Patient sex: M
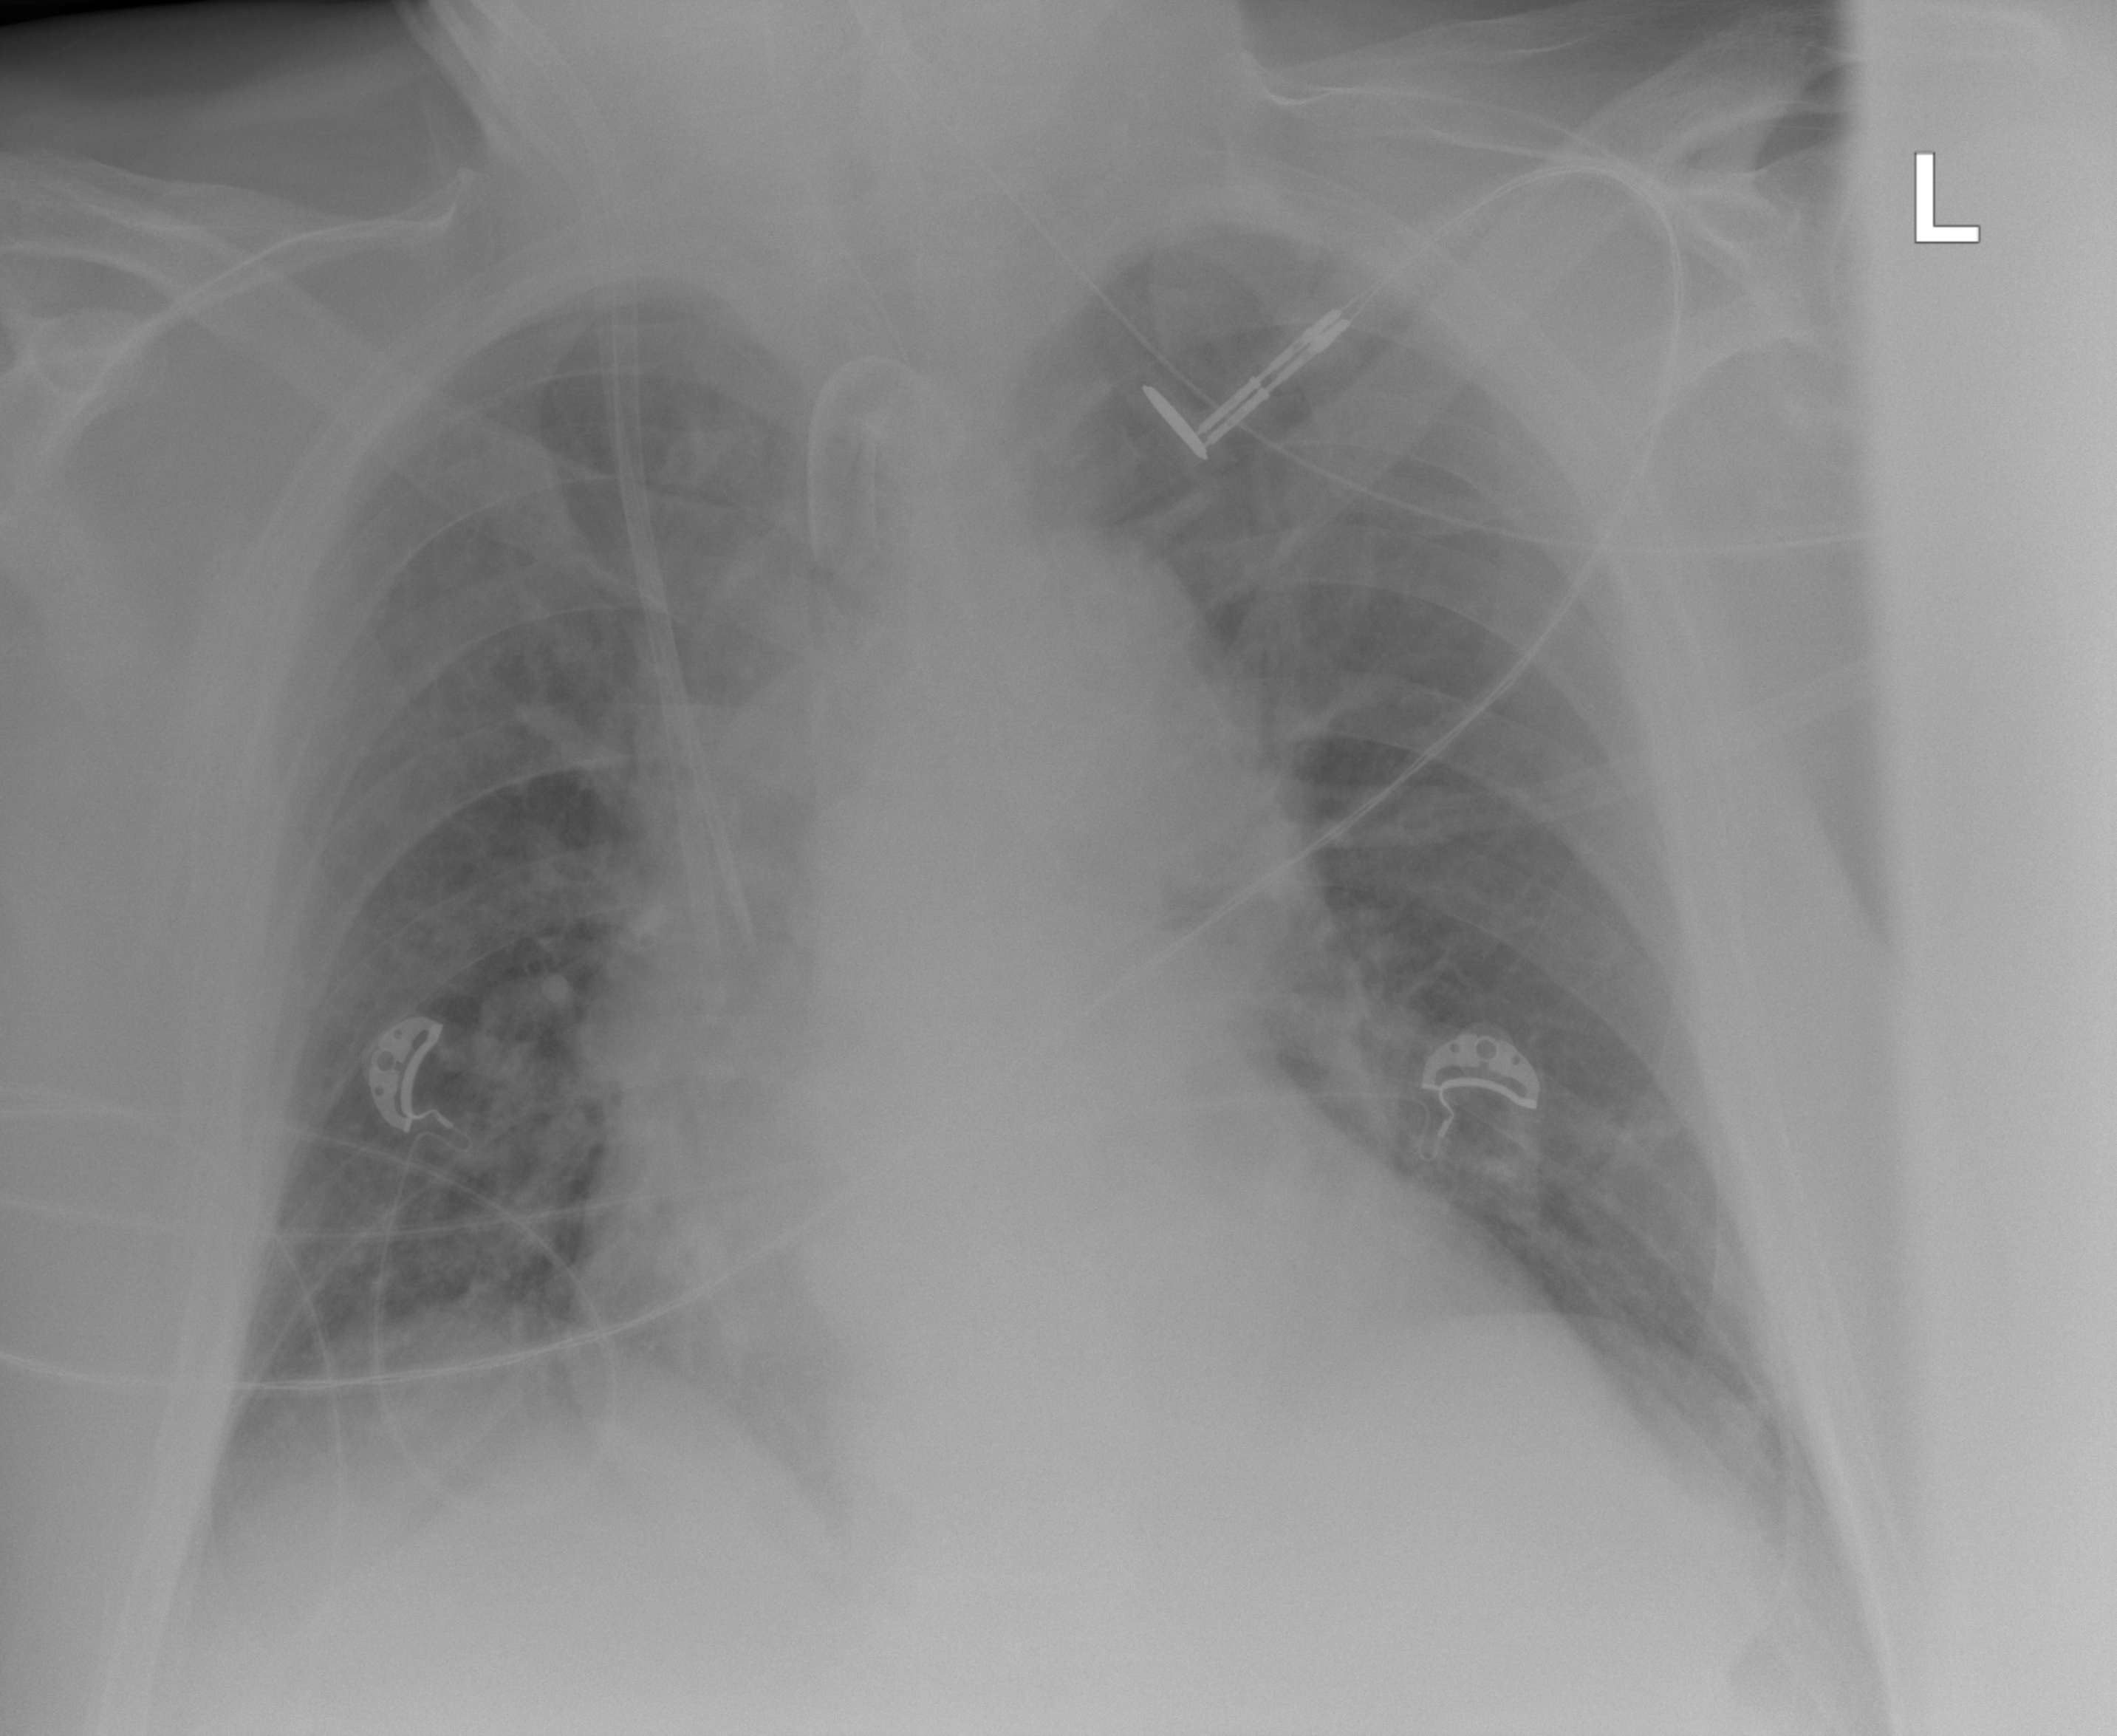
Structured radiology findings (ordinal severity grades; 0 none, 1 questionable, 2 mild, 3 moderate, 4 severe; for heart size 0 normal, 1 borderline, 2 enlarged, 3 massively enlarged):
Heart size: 2
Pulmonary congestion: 2
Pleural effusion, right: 0
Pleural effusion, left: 0
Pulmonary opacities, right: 2
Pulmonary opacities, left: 0
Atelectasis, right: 2
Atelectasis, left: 2